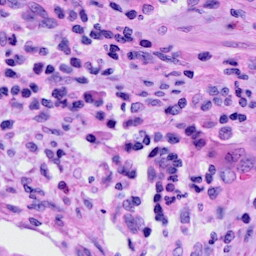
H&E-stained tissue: Cervix